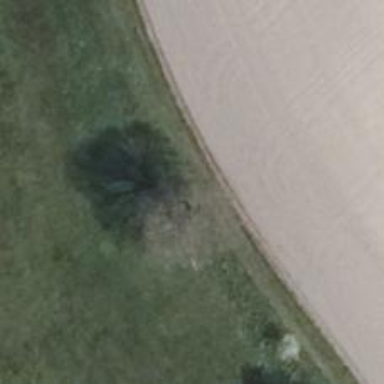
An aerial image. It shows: Deciduous broadleaved tree.